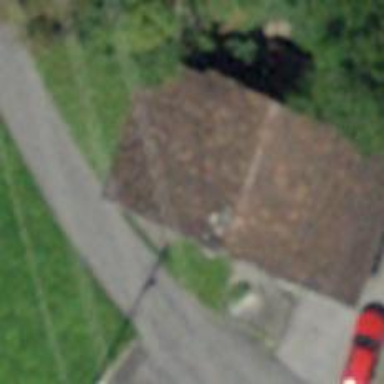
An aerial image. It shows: Rural barn.